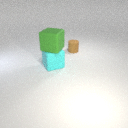
large cyan rubber cube below large green rubber cube